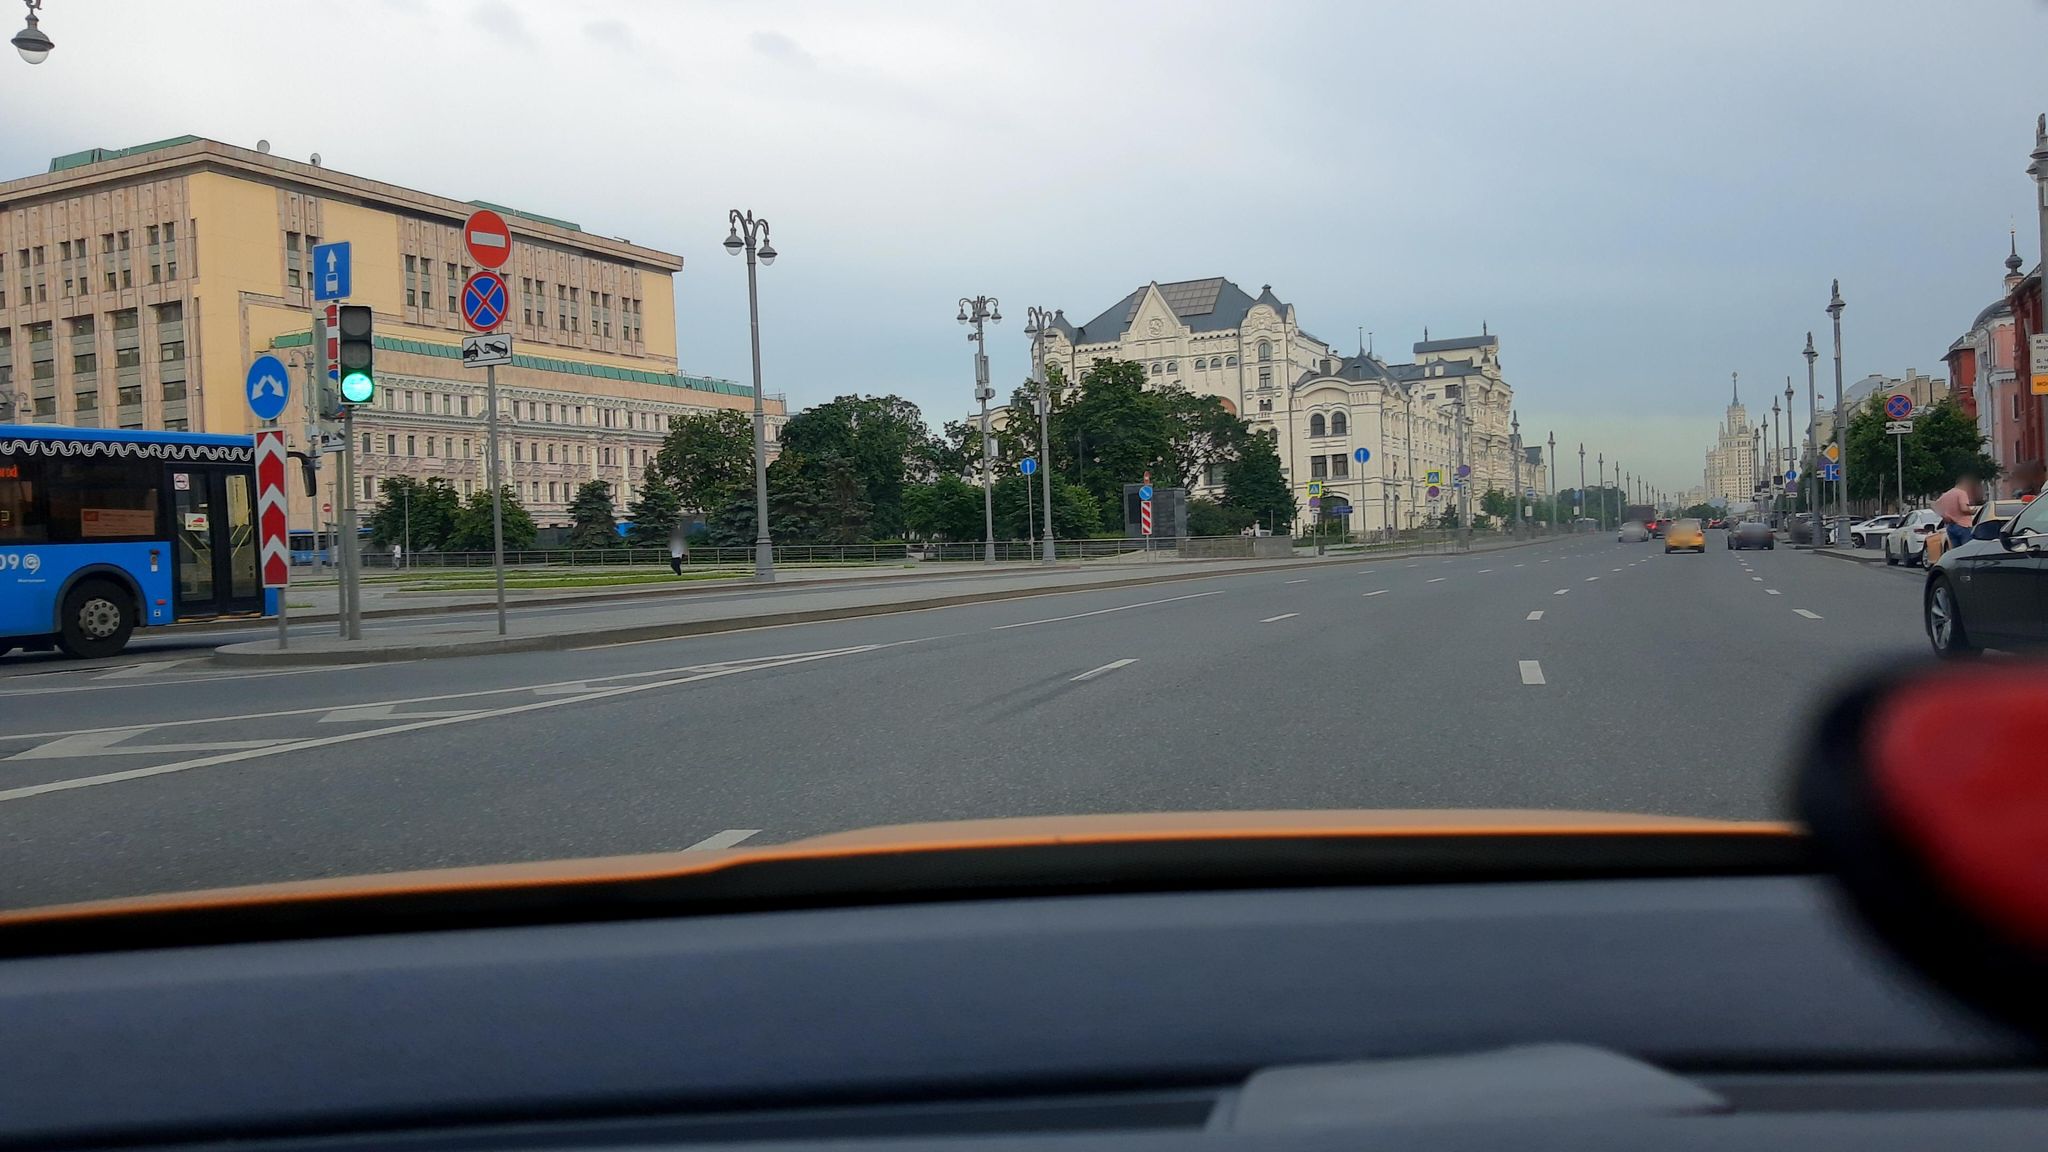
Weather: rainy
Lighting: day
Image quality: good
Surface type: driving surface
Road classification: primary
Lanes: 5
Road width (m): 10
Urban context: urban centre
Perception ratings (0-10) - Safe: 7.27, Lively: 9.04, Beautiful: 3.77, Boring: 4.2, Depressing: 3, Wealthy: 7.3